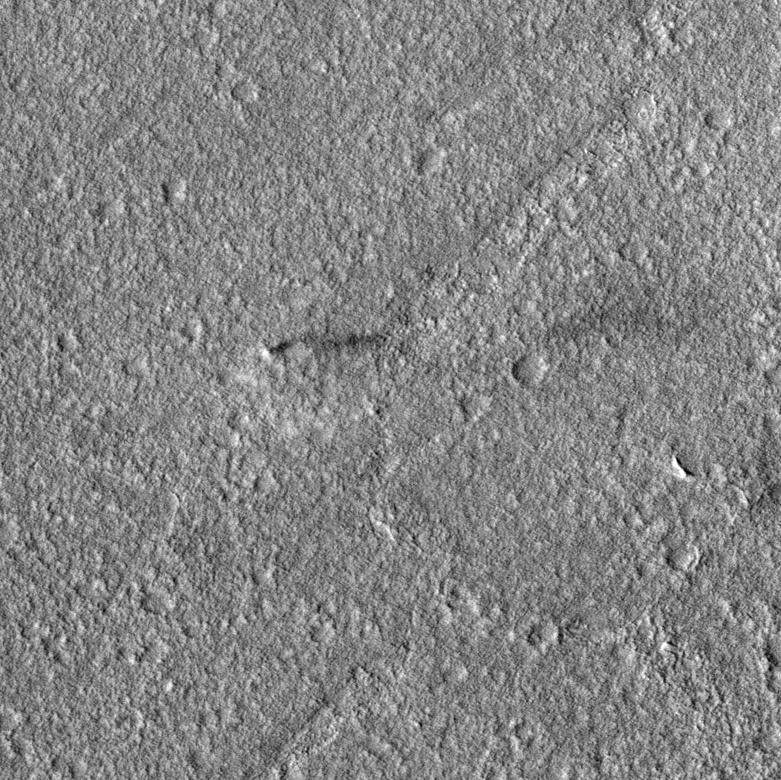
Label: dustdevil